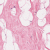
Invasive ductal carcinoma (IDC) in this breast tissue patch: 0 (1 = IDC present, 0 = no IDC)